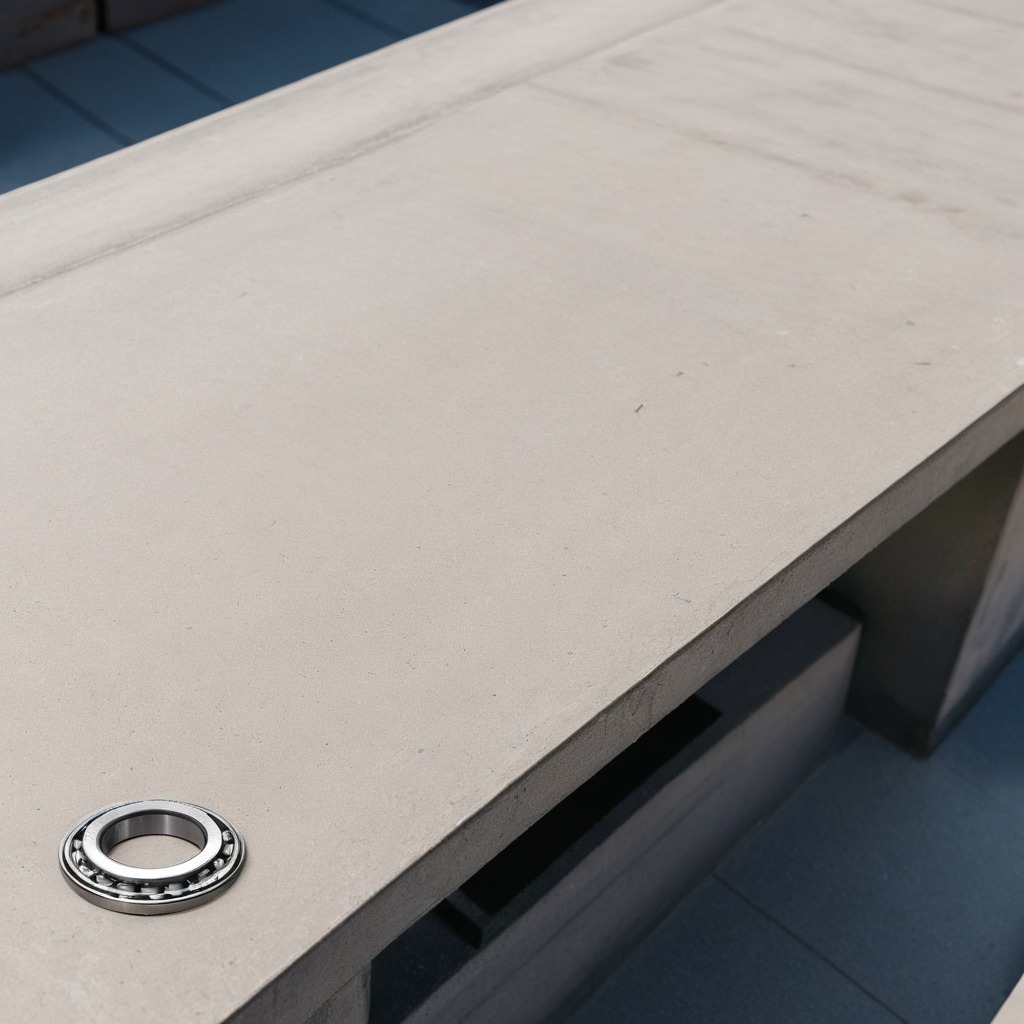
A metal ball bearing is lying on the concrete workbench.